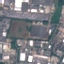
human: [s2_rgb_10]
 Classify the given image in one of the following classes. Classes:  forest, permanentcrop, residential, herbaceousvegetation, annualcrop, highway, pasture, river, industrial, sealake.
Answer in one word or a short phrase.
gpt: Industrial